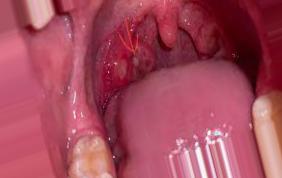
Condition: Mouth Ulcer